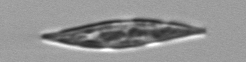
Label: Pleurosigma